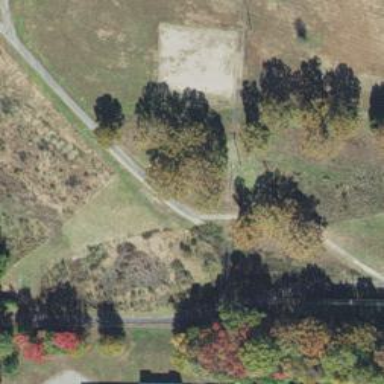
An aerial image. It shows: Disc golf hole.